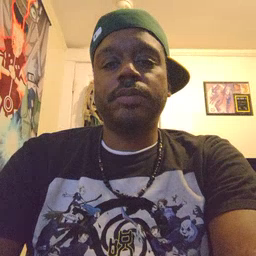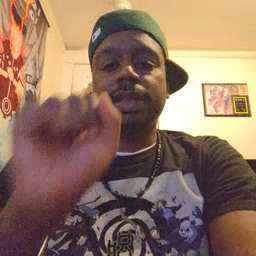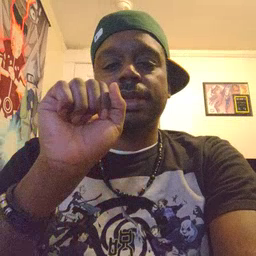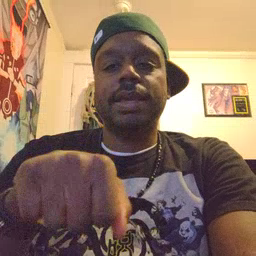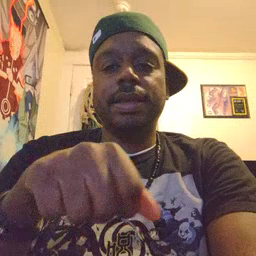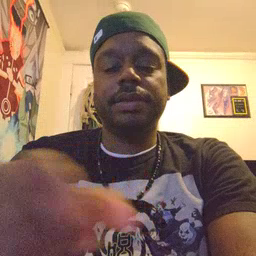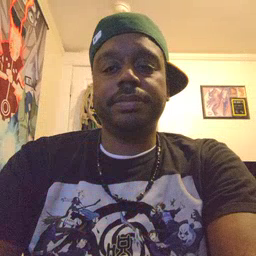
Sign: can